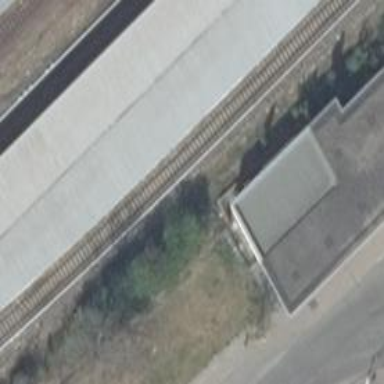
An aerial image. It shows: Light rail railway line with electrified rails.